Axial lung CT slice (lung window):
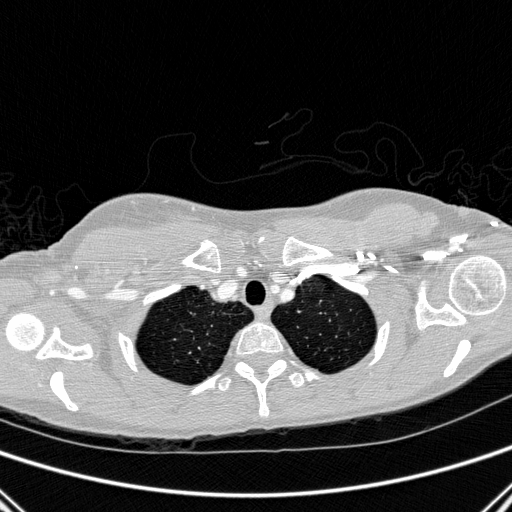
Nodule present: no